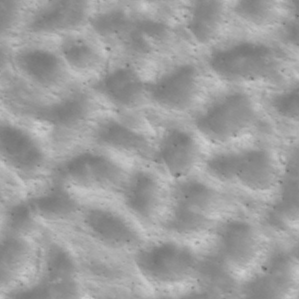
Label: non_frost